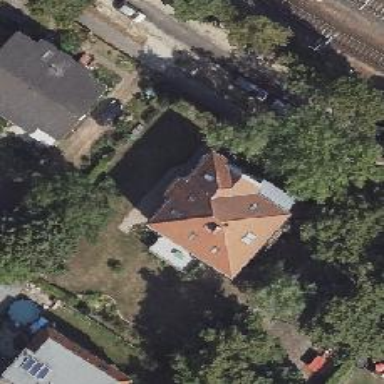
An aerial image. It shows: Detached building with hipped roof.